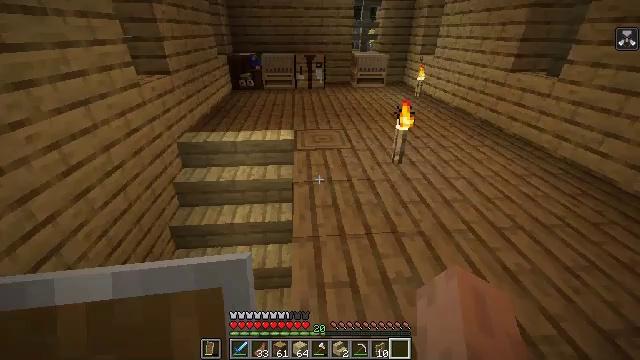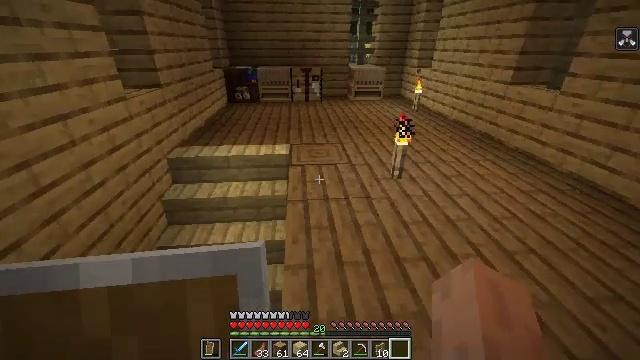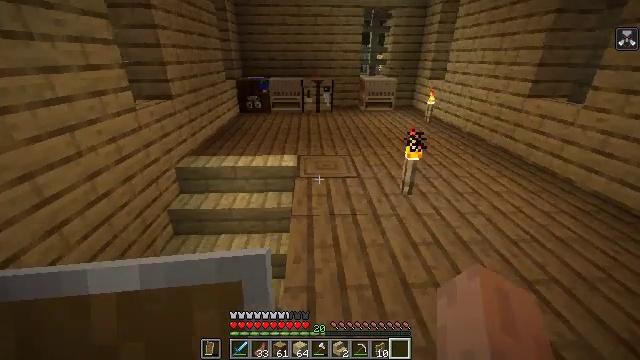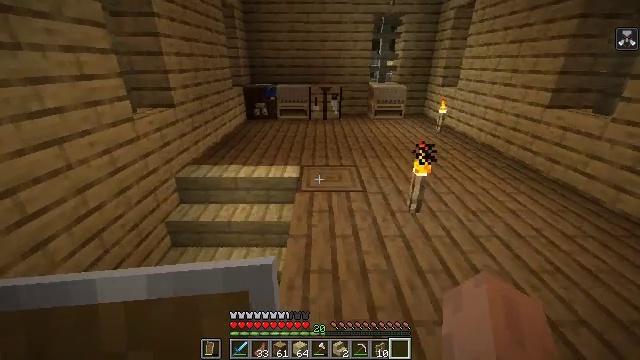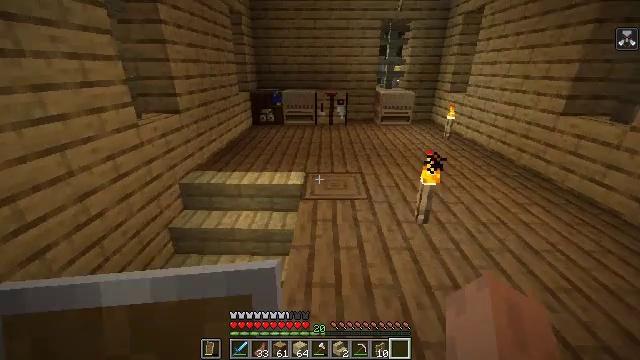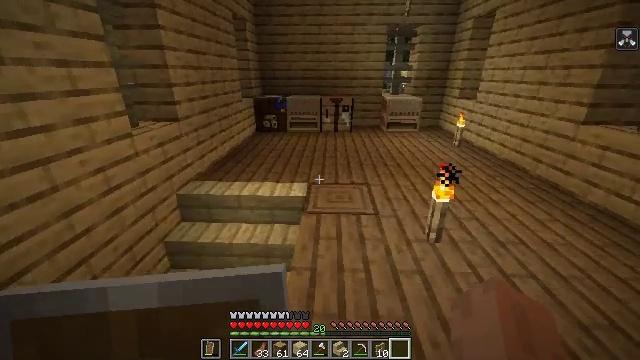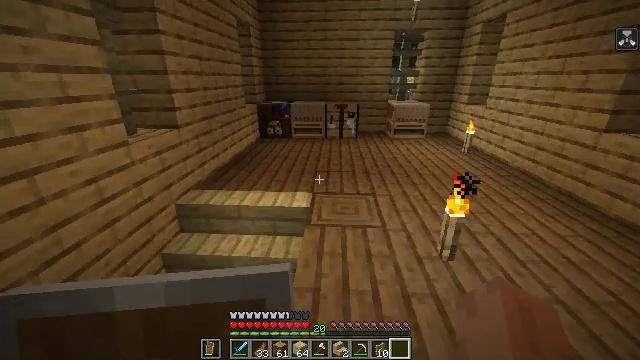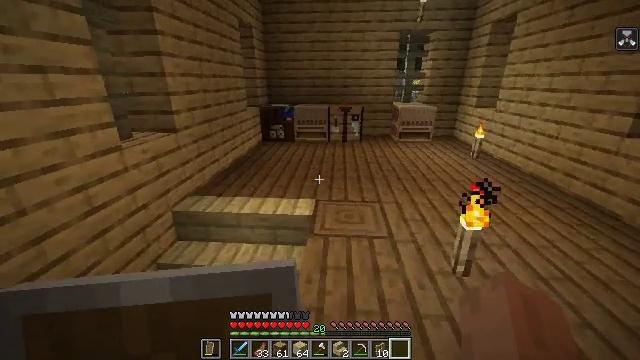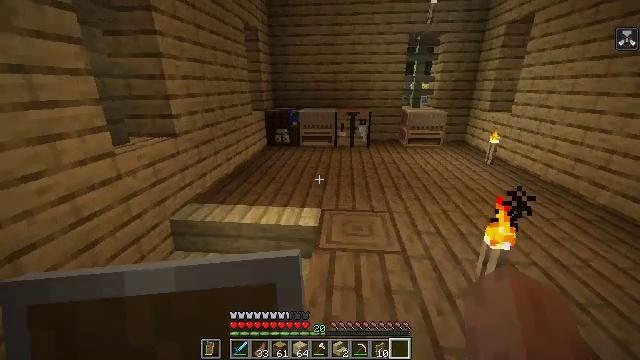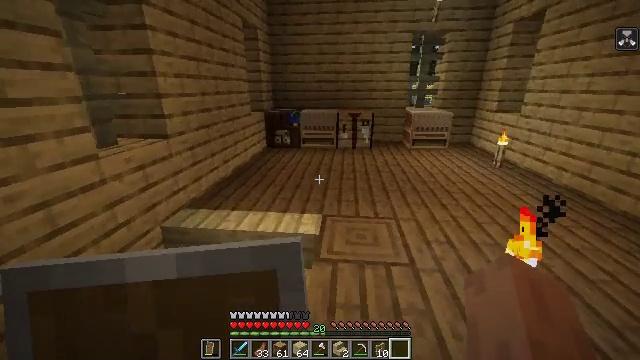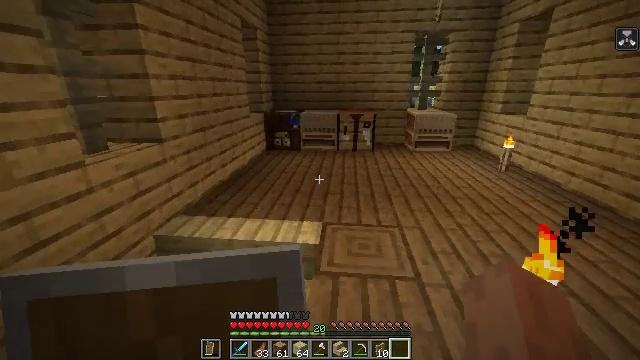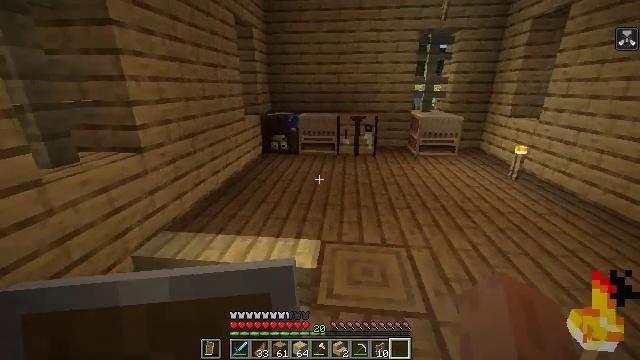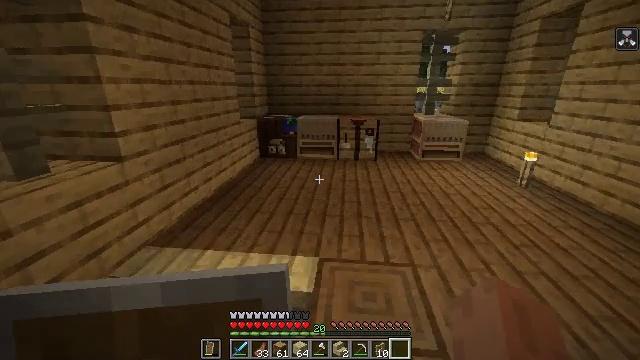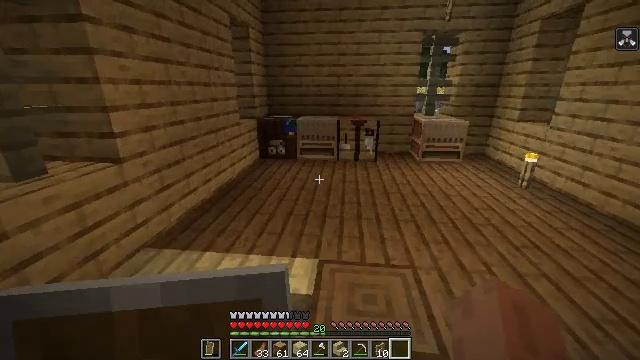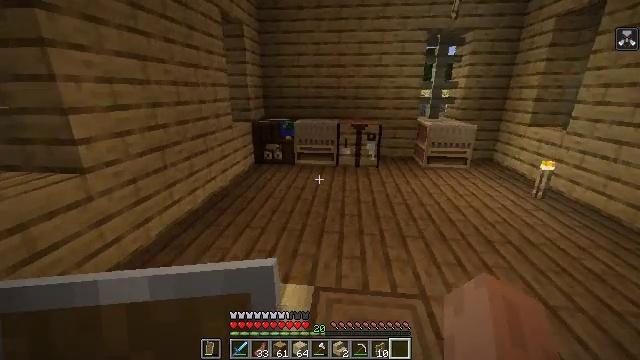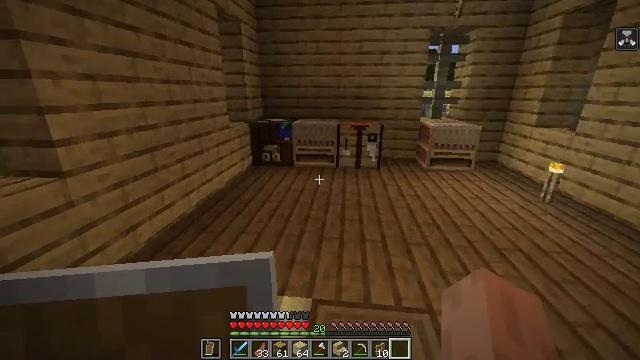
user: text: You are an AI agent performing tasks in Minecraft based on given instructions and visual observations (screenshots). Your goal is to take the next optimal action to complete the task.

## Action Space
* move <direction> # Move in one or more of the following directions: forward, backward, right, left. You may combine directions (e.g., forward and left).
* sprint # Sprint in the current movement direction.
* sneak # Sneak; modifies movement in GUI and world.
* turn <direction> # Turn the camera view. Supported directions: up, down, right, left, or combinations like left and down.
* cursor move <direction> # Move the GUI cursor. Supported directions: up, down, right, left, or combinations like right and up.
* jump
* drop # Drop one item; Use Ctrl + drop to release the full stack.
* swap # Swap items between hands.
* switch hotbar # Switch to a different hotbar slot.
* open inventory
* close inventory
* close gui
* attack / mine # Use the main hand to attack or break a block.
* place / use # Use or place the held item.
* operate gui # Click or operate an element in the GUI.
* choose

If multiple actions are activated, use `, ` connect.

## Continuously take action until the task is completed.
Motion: motion action
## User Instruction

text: Obtain a light gray carpet from the crafting table.
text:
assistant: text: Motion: move forward and move right, turn up
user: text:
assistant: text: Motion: move forward and move right, turn left and up
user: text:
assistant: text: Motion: move forward, turn left and up
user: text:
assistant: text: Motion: move forward, turn left and up
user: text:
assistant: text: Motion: move forward, turn left and up
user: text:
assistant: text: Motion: move forward, turn left and up
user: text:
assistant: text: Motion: move forward
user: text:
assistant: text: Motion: move forward, turn left
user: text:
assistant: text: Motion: move forward
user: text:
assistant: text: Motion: move forward
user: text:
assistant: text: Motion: move forward
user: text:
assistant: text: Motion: move forward
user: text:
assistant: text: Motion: move forward
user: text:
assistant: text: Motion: move forward
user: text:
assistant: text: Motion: move forward
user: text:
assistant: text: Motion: move forward
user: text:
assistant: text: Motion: move forward
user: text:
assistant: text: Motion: move forward
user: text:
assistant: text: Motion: move forward
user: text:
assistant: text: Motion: move forward
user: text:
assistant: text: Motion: move forward
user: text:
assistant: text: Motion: move forward
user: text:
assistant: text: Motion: move forward, turn left
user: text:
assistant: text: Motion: move forward, turn left
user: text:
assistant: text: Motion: move forward, turn left
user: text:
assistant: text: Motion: move forward
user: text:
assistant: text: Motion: move forward, turn left
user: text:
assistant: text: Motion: move forward, turn down
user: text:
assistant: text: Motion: move forward, turn down
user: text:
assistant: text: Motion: move forward